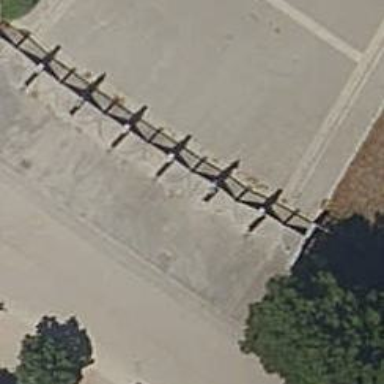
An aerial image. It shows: Gate.